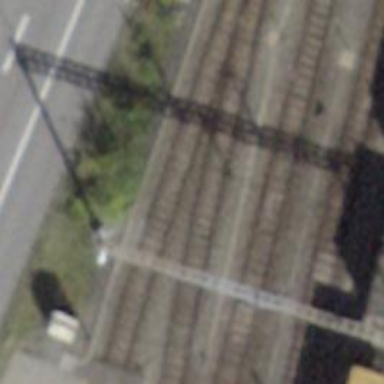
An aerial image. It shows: Yard with single rail track. The railway track is electrified with contact line for service purposes.